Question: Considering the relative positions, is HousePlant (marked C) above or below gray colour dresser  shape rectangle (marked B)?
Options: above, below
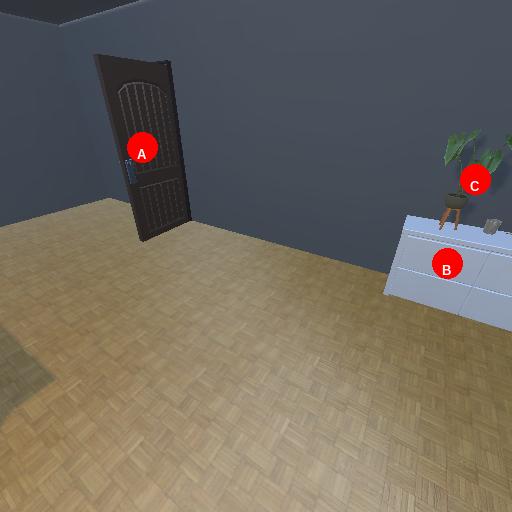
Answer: above